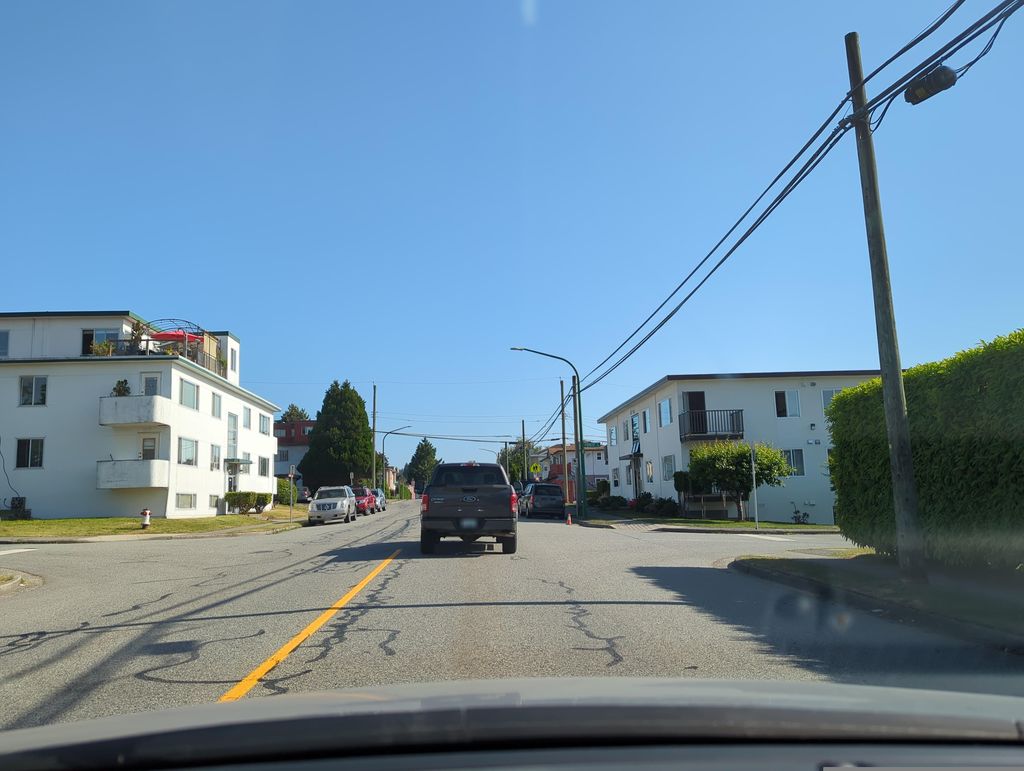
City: vancouver